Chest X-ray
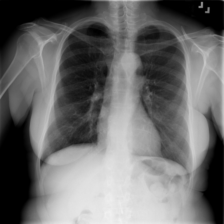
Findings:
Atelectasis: negative
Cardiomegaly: negative
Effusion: negative
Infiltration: negative
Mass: negative
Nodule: negative
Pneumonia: negative
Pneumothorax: negative
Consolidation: negative
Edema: negative
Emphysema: negative
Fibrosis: negative
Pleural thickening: negative
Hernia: negative